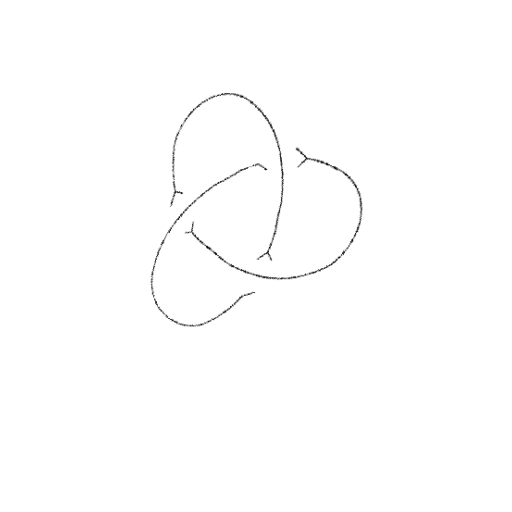
Crossing number: 3